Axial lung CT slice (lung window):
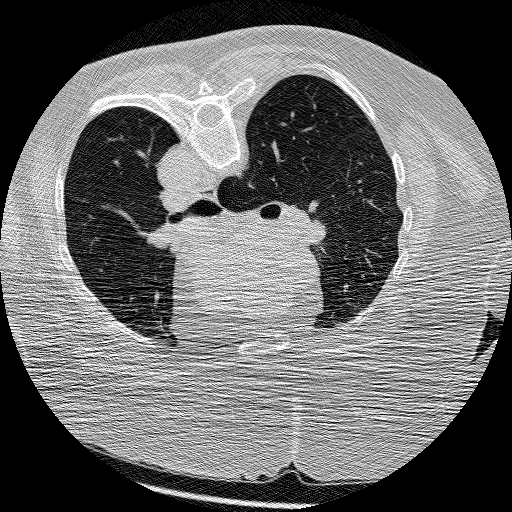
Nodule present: no